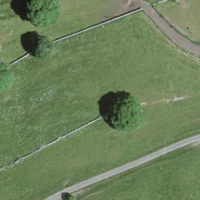
EUNIS habitat code: 23
Species observed at this site:
Parnassia palustris